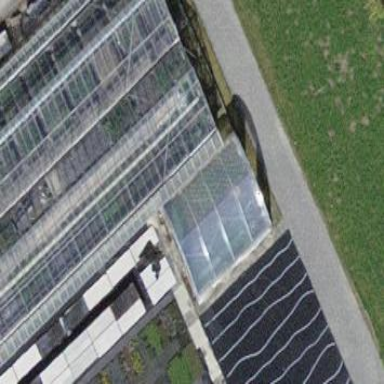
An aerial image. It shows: Greenhouse.